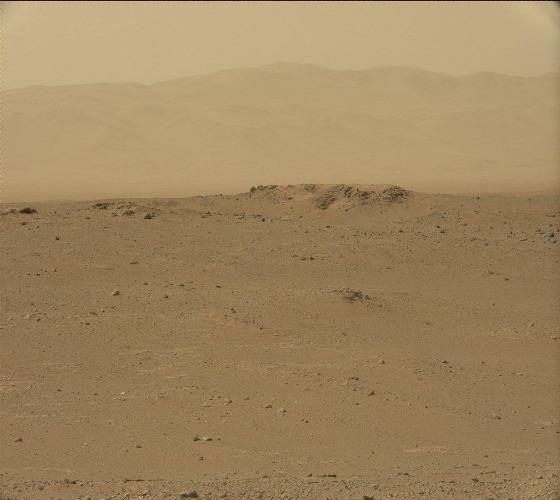
Terrain classes present: Gravel / Sand / Soil, Rock, Sky / Distant Mountains